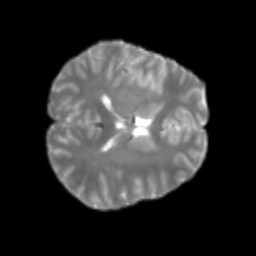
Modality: T2w
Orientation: axial
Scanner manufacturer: siemens
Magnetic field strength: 3 T
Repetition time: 4 s
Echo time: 0.0594 s